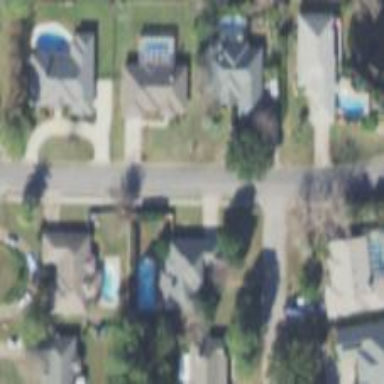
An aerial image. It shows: This residential area consists of single-family homes.